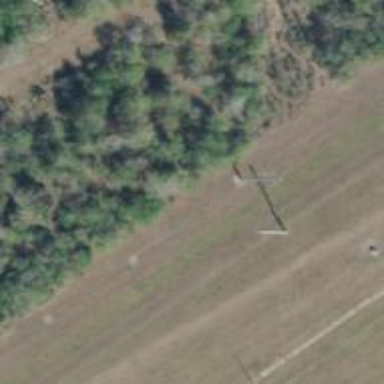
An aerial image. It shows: Power pole.